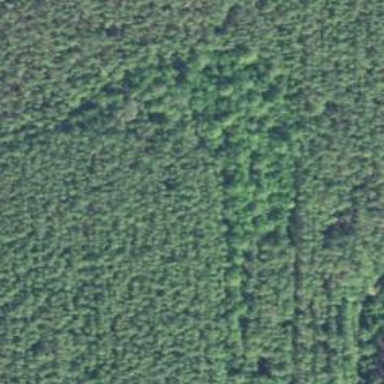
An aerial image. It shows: Woodland consisting mainly of needle-leaved trees.